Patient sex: M
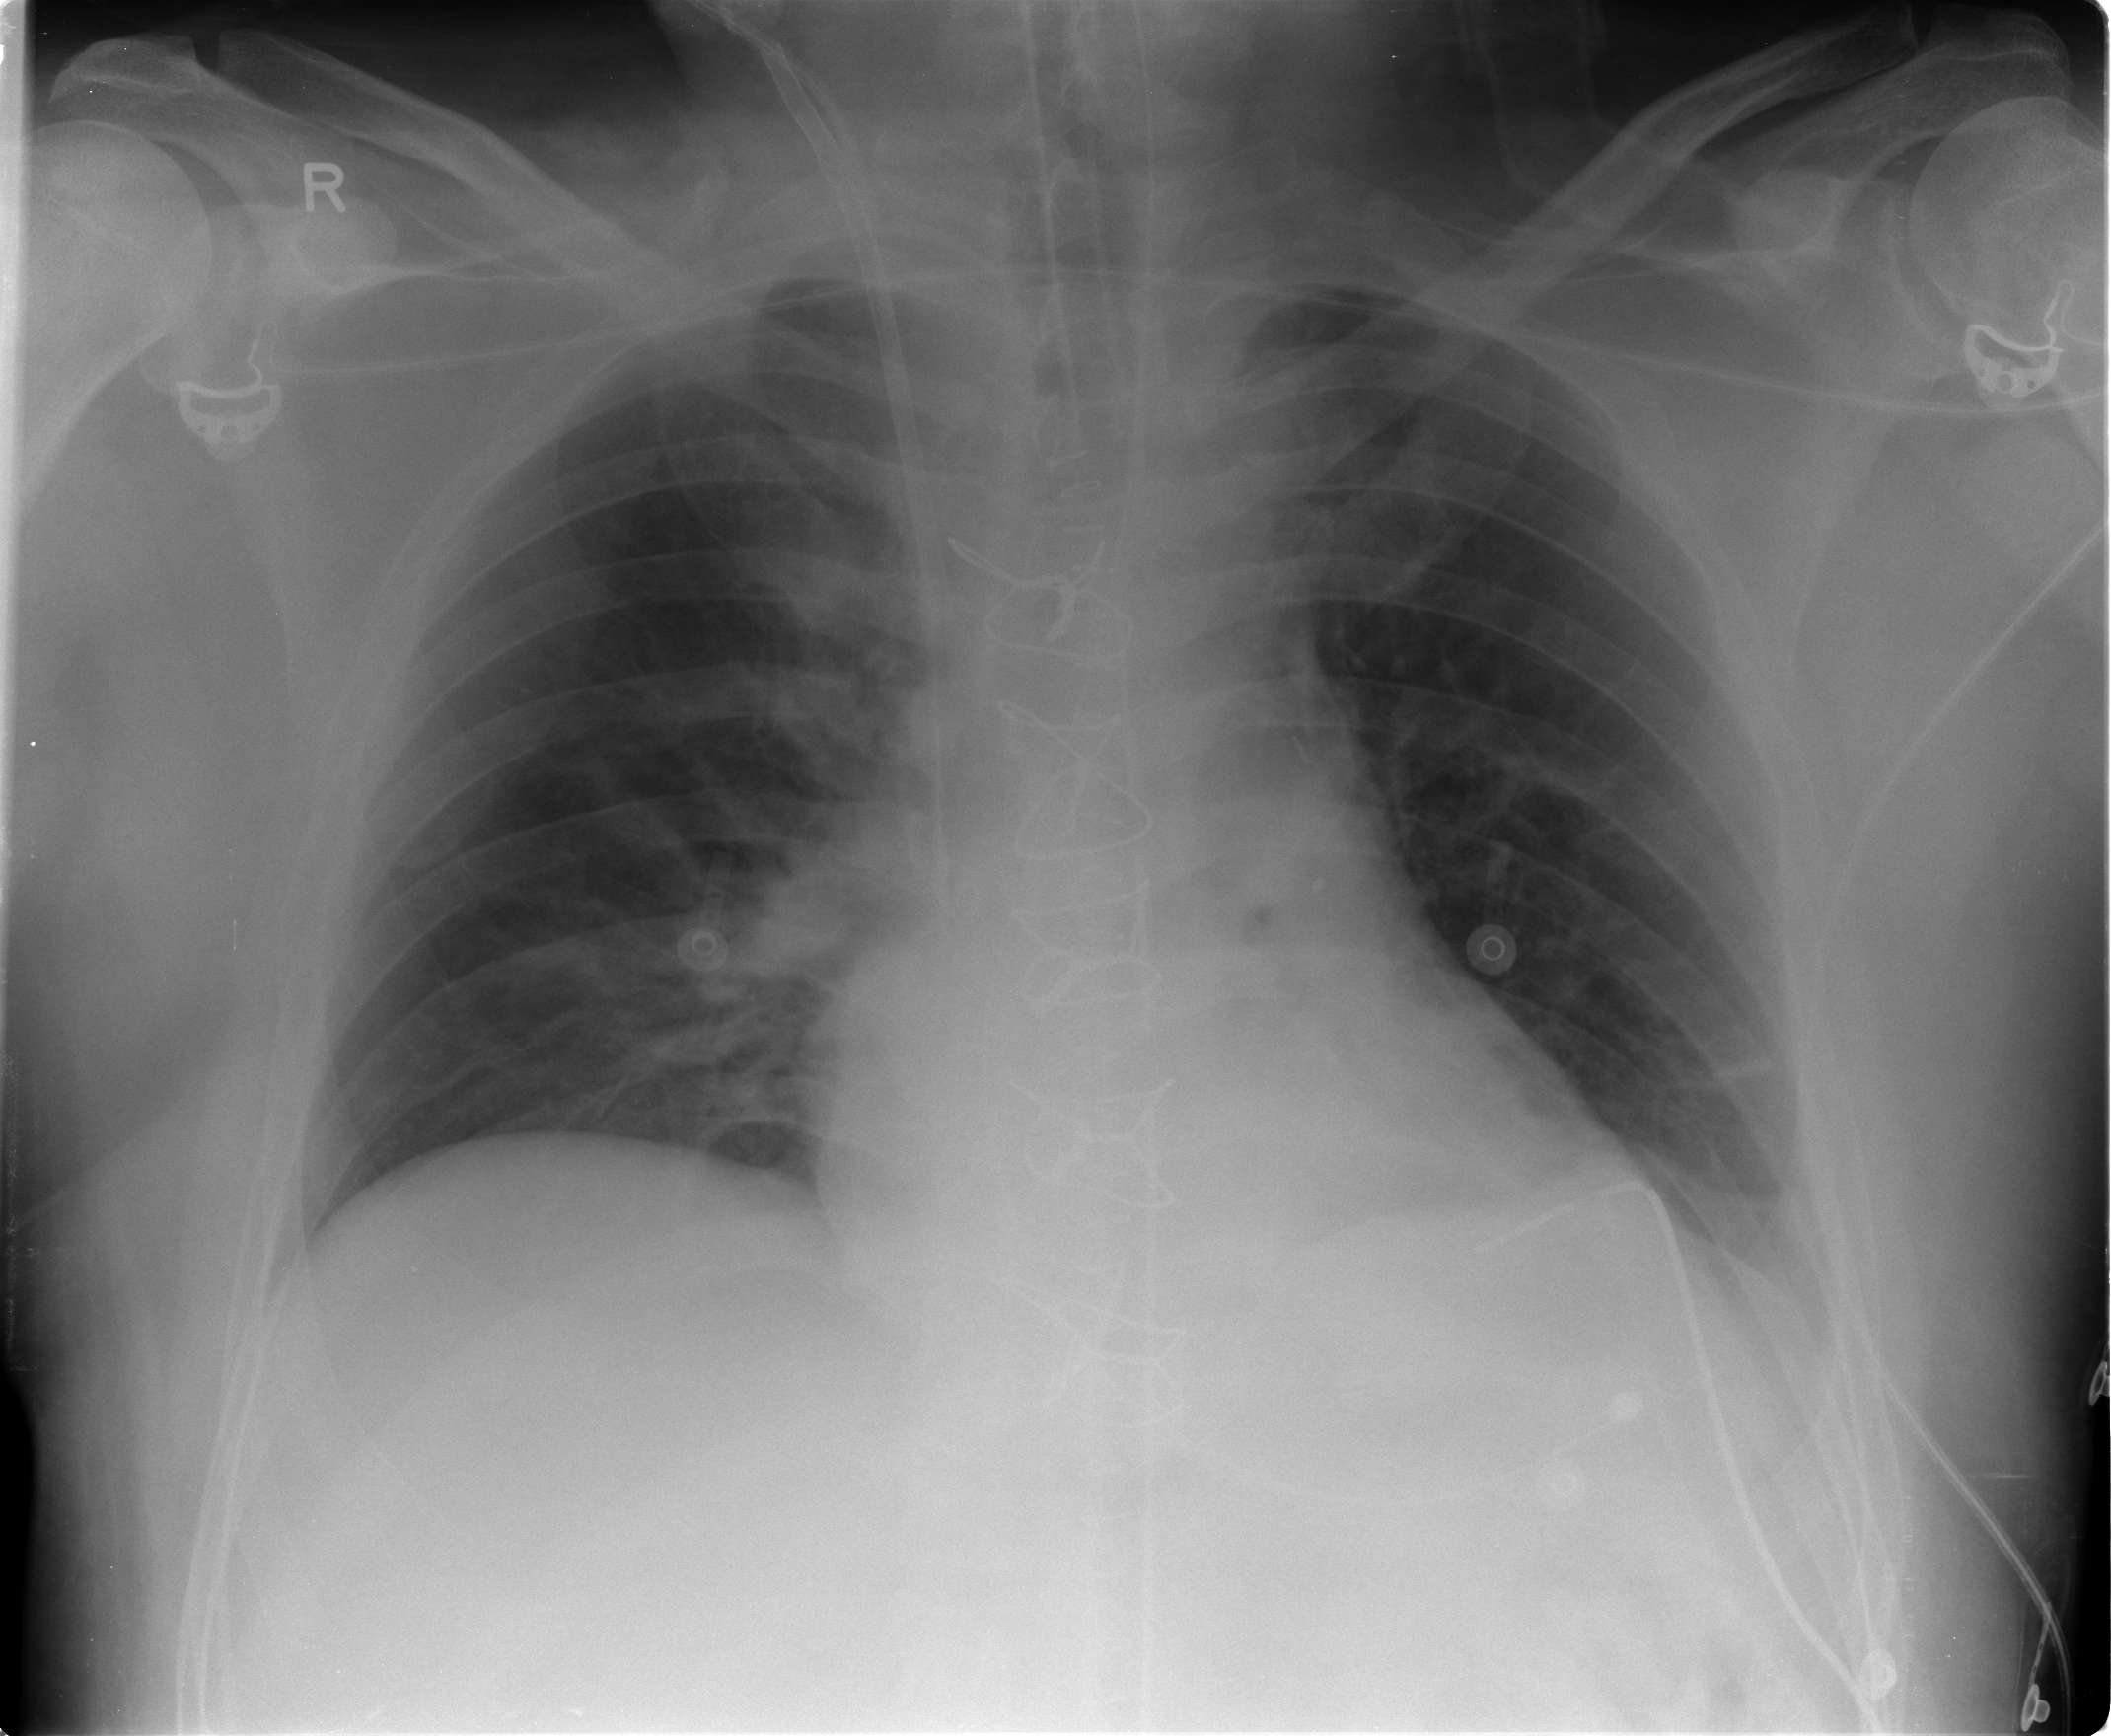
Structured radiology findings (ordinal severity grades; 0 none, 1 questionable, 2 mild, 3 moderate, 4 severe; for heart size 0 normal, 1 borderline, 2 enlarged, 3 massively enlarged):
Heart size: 1
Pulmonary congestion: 3
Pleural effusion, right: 0
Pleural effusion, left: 0
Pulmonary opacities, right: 2
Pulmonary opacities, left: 0
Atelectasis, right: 2
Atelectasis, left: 2